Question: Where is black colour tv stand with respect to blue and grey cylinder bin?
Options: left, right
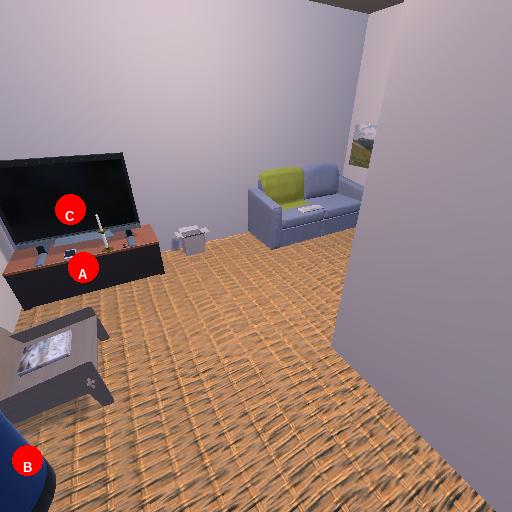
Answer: left